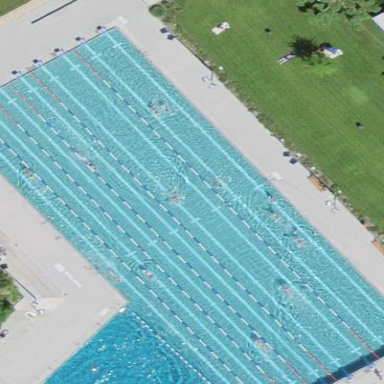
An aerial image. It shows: Swimming pool within leisure land area designed for swimming activities.